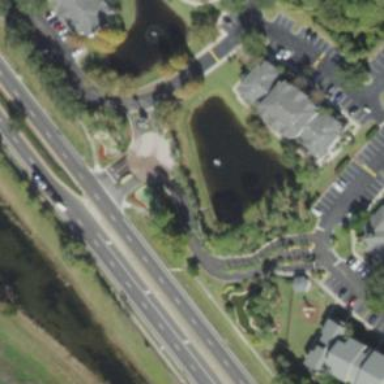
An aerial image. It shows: Mini roundabout on the road.